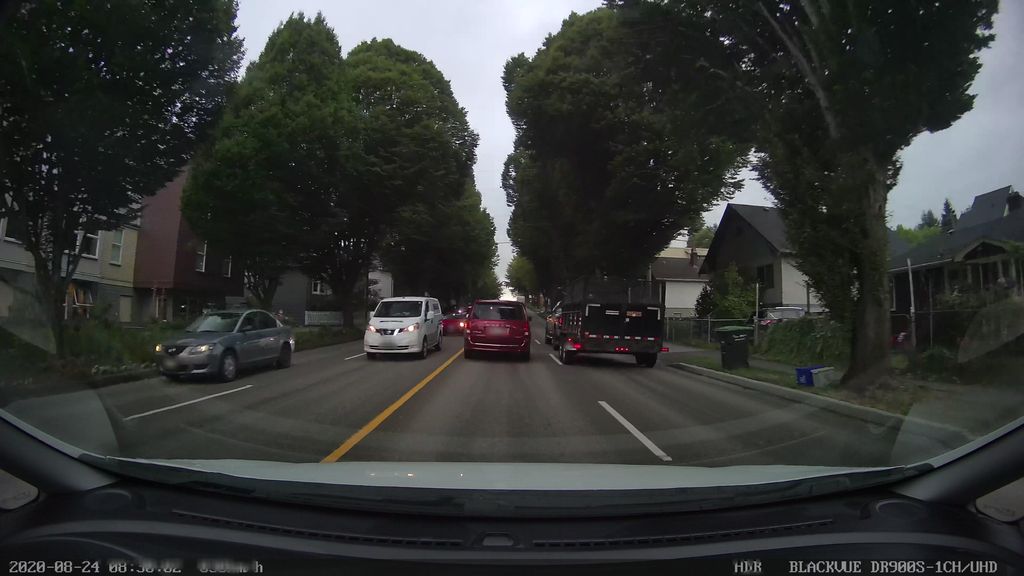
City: vancouver